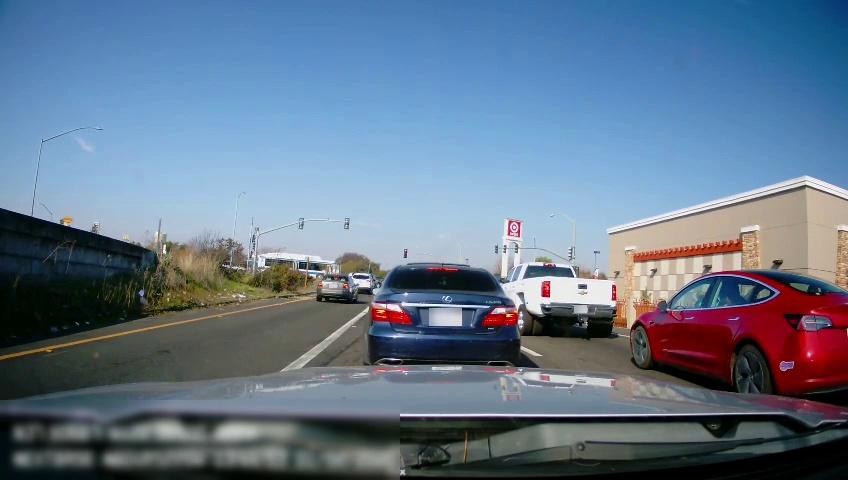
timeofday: Day
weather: Sunny
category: Drivable Space
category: Vehicles | Bus
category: Vehicles | Car
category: Vehicles | SUV
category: Vehicles | Car
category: Vehicles | Truck
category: Vehicles | Car
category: Vehicles | Car
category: Lanes | Alternate Lane
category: Lanes | Current Lane
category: Lanes | Current Lane
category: Lanes | Alternate Lane
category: Traffic | Lights
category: Traffic | Lights
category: Traffic | Lights
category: Traffic | Lights
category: Traffic | Lights
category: Traffic | Lights
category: Traffic | Lights